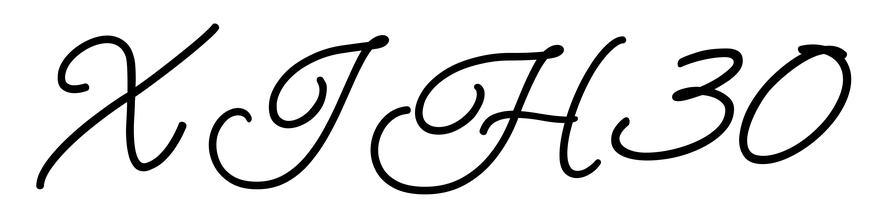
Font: MeowScript-Regular